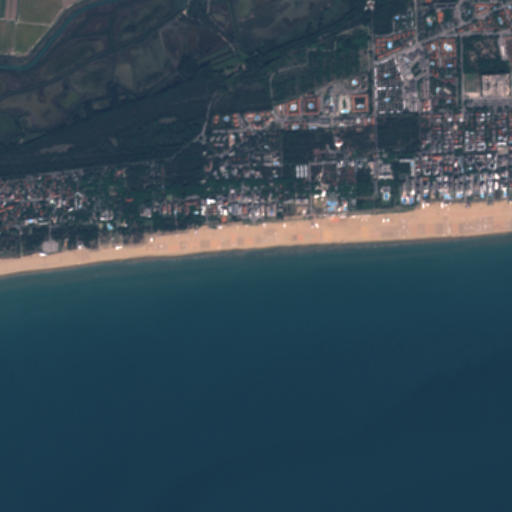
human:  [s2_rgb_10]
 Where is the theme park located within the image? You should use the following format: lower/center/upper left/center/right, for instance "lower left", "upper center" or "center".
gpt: The theme park is located in the upper right of the image.
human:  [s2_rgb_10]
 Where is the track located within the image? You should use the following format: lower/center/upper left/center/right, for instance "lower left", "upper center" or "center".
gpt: The track is located in the upper right of the image.
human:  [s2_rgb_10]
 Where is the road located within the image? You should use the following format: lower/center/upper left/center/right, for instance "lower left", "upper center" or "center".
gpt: There is no road in the image.